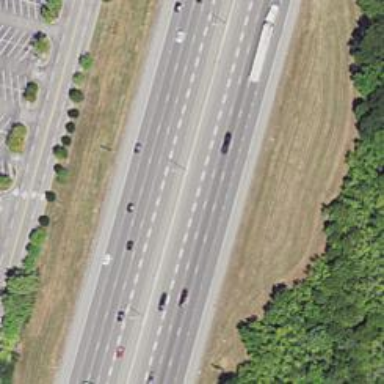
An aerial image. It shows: Asphalt motorway.